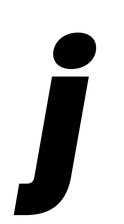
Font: Poppins-BlackItalic